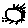
Label: sun